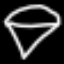
Label: diamond